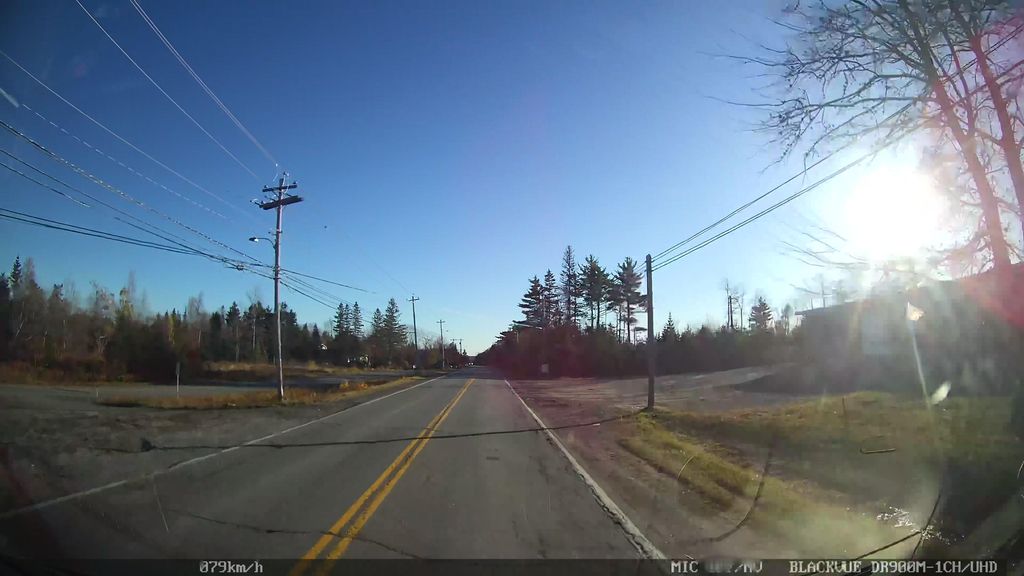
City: halifax